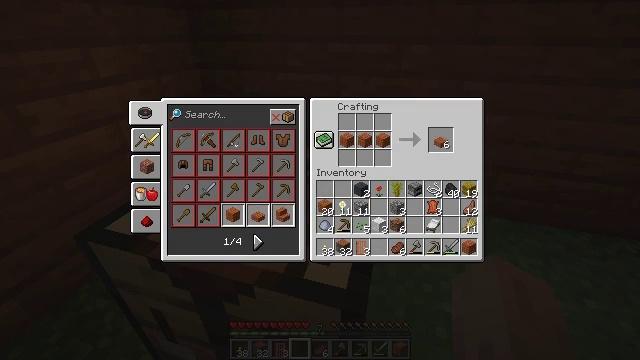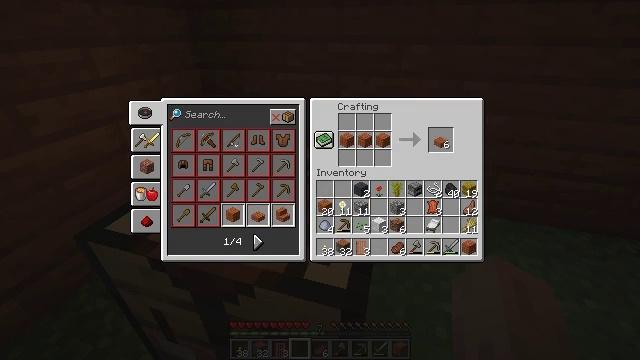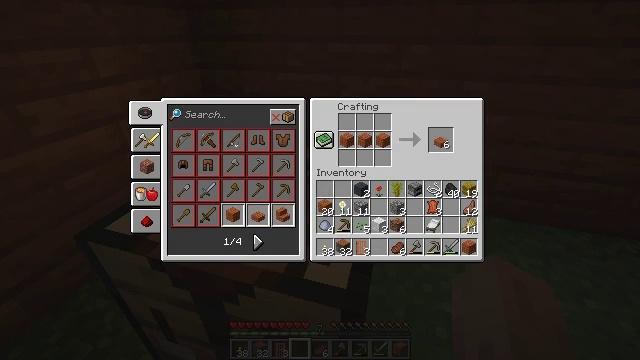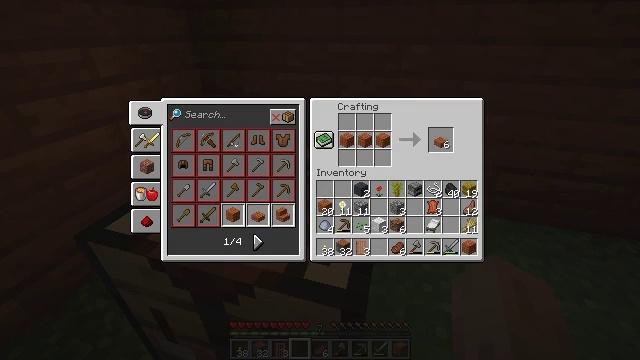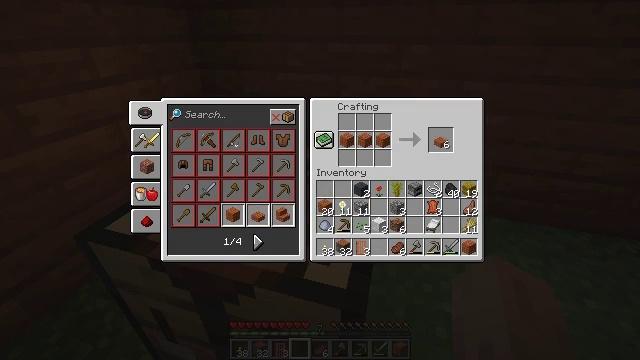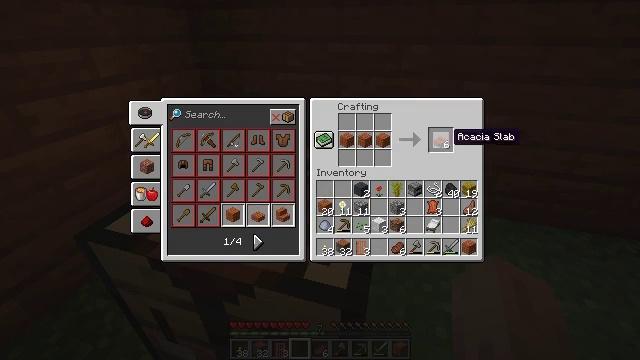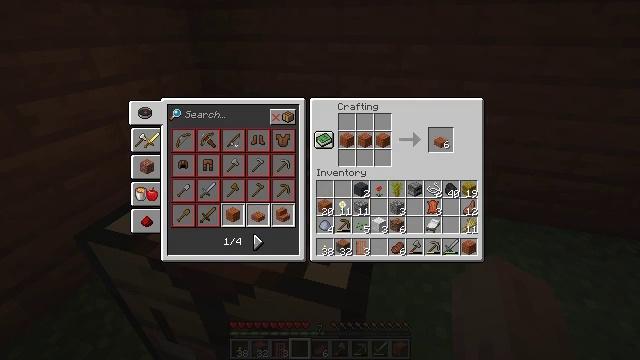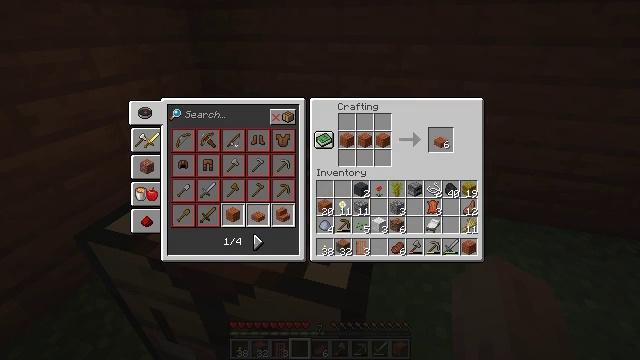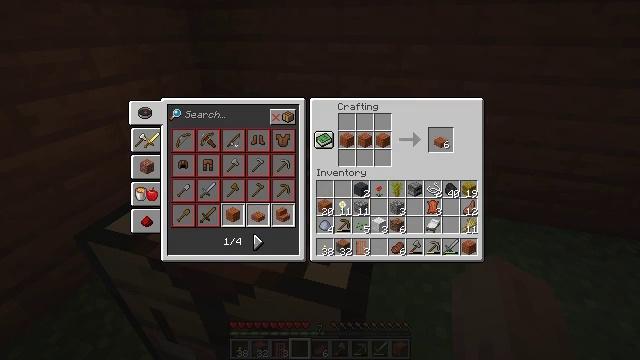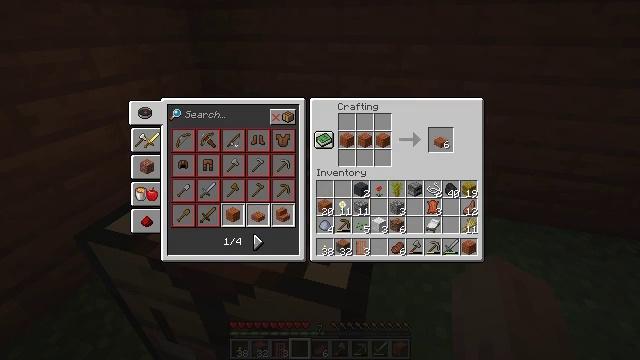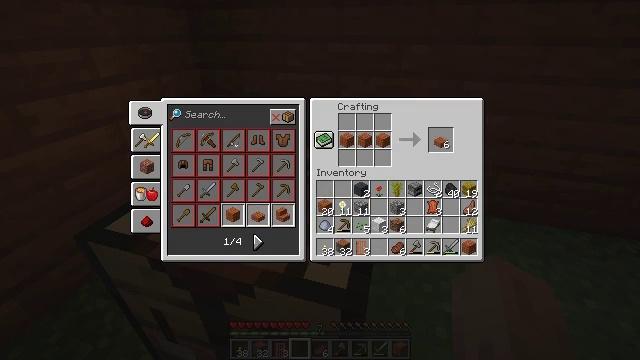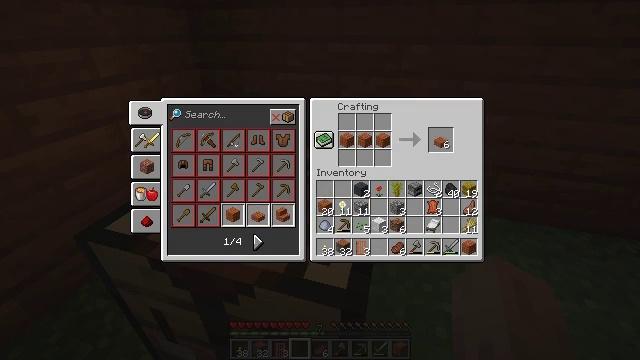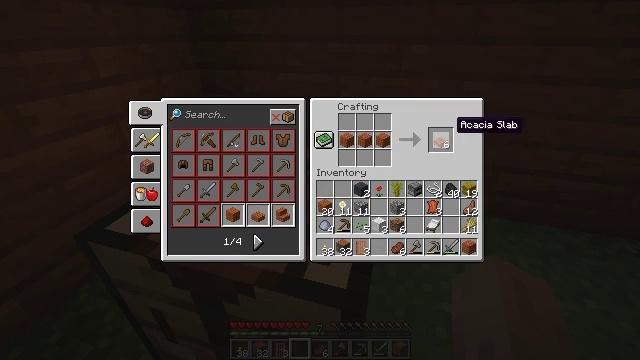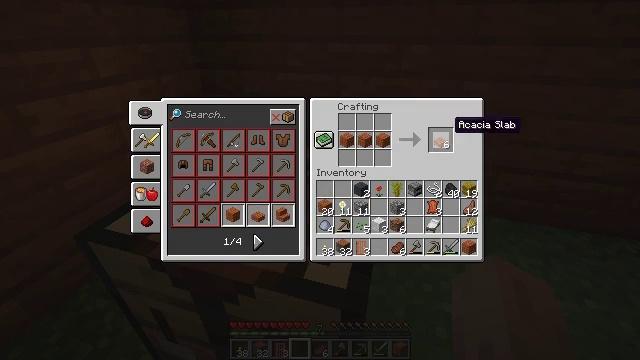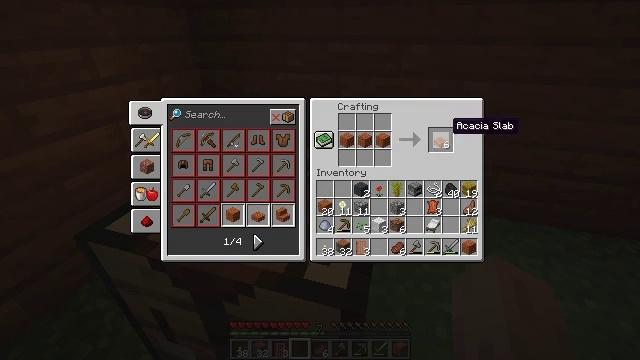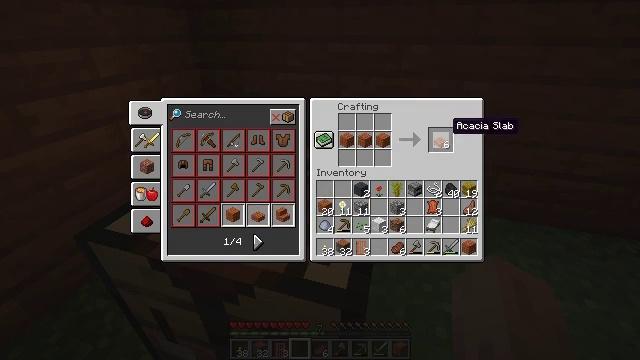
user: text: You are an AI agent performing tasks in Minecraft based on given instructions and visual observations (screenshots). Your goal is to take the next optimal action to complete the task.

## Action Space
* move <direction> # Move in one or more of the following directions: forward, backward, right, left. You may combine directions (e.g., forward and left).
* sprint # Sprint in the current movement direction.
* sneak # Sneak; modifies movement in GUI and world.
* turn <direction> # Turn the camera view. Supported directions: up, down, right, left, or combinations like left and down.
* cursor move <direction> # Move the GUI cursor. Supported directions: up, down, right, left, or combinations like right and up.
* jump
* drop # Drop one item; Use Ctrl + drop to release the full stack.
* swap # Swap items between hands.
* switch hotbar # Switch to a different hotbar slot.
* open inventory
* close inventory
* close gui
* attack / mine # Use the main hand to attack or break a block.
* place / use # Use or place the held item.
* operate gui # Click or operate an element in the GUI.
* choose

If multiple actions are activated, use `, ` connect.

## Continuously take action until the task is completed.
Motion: motion action
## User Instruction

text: Put acacia planks in the crafting grid to make an acacia slab.
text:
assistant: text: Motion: no_op
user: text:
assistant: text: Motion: no_op
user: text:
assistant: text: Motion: no_op
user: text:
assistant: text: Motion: no_op
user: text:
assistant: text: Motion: cursor move right and up
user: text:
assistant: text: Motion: cursor move up
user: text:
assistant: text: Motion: no_op
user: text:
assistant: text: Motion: no_op
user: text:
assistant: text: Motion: no_op
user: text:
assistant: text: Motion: no_op
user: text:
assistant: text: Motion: no_op
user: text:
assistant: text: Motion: no_op
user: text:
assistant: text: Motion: no_op
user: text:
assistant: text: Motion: no_op
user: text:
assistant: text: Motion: no_op
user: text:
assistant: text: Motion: operate gui
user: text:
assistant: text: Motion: operate gui
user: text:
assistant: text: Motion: operate gui
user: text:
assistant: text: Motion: no_op
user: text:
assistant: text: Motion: cursor move down
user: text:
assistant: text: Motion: no_op